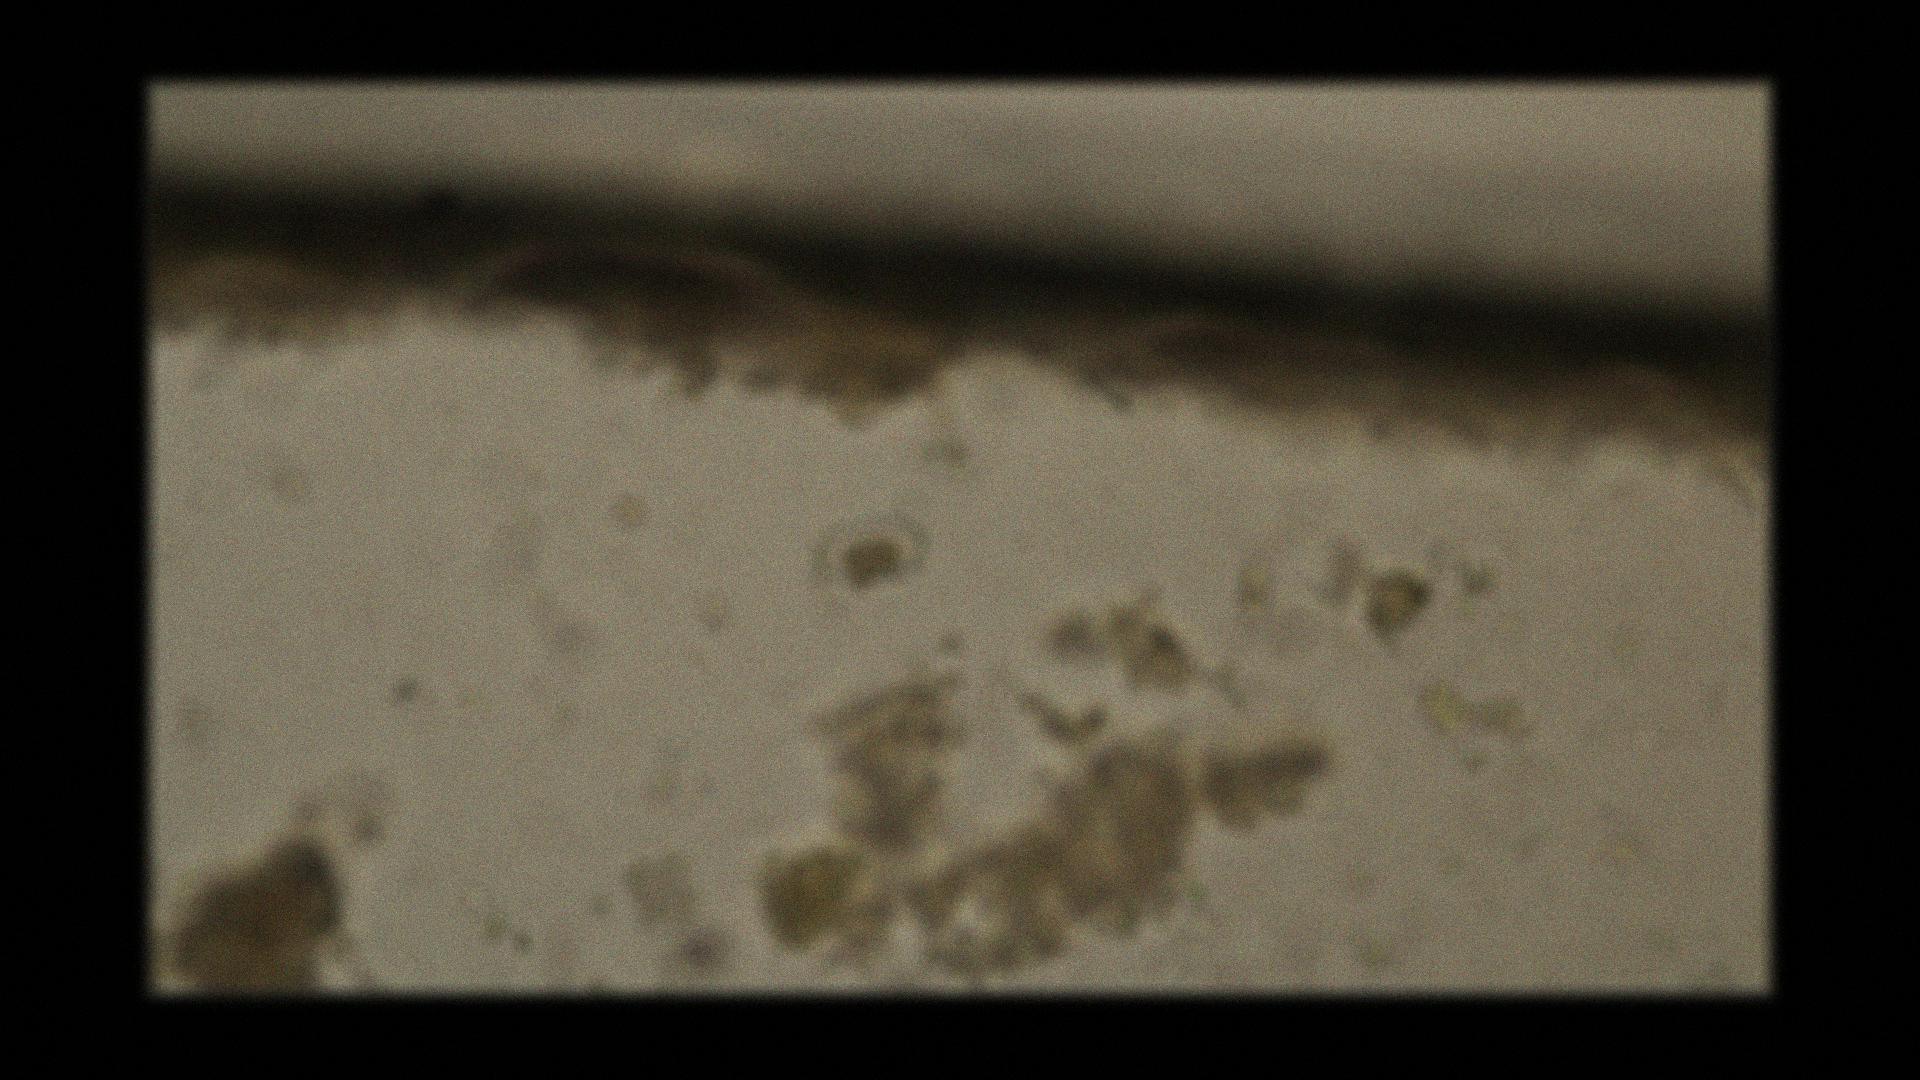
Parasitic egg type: Capillaria philippinensis